Question: As you can see from the screenshot below, 'Invite' app link is disabled. Actually this is just a text. If I open the model directly - /admin/invite/invite/ - I get 404 page.
What is the reason for that? That looks really strange, never seen that before.
Django 1.5.1
Worth mentioning - we don't use any special HTML admin templates.

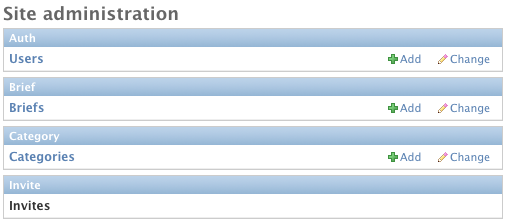
Answer: It turned out it was because we've extended urls in admin.py file. That was the reason.